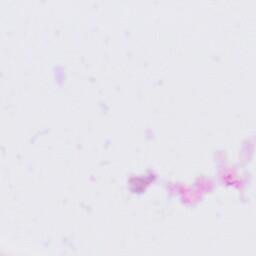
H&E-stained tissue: Tonsil